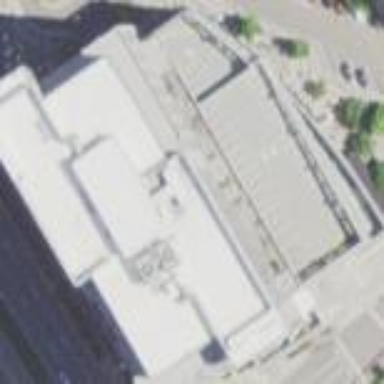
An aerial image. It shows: Multi-storey parking building.